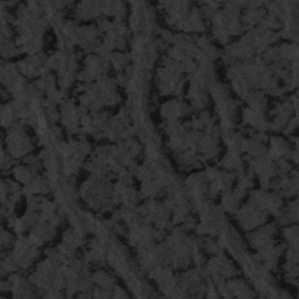
Label: frost